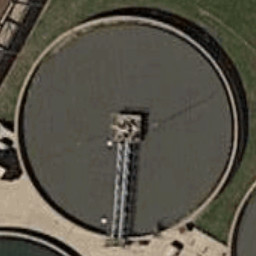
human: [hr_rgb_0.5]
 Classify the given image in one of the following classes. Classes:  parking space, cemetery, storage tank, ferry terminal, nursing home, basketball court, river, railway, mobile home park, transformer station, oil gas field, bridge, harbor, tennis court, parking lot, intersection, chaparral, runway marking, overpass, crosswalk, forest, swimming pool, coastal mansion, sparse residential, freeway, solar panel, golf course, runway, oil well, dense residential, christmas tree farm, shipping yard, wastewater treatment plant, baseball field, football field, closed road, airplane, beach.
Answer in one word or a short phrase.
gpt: wastewater treatment plant